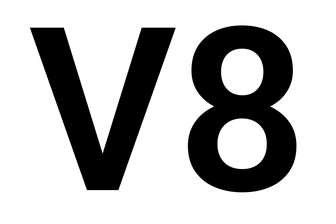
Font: Roboto_SemiBold